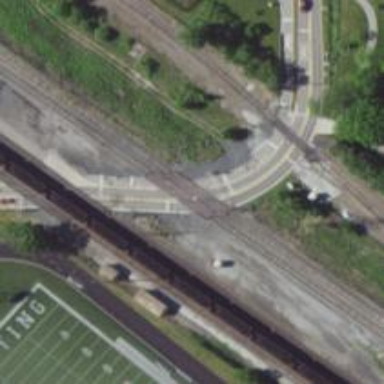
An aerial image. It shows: Railway crossing.